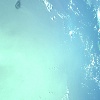
Label: water